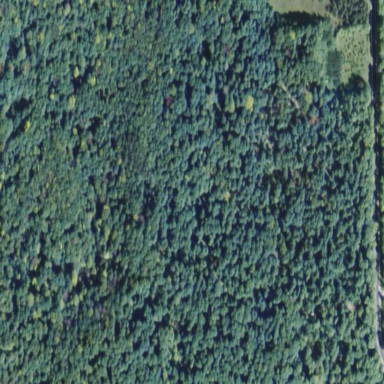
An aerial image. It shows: Commercial forest with dense tree cover.